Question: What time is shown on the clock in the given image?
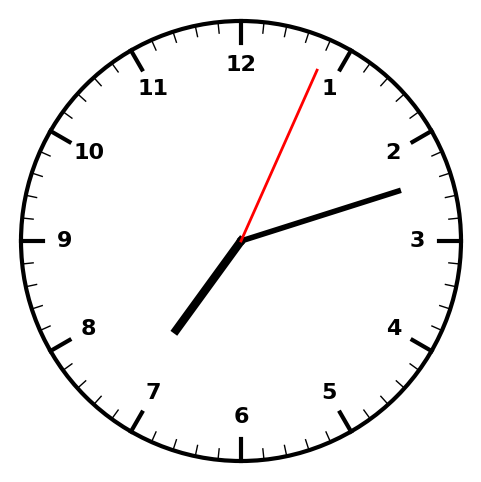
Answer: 07:12:04